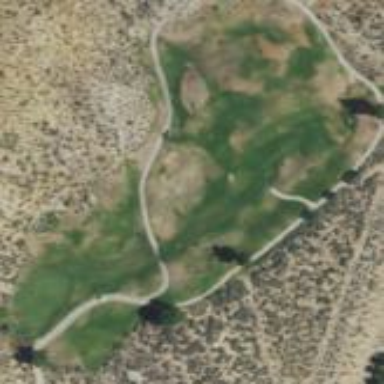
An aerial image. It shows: Rough grassy area used for golf.